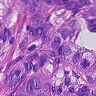
Metastatic tissue present: yes